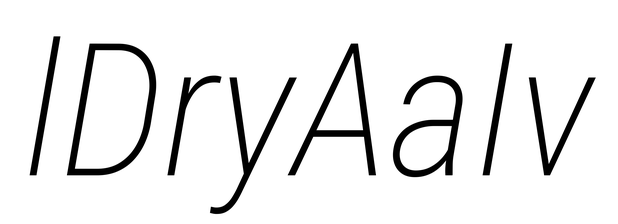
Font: Roboto-Italic_Condensed_ExtraLight_Italic